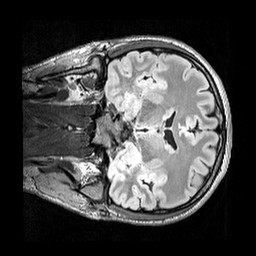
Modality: FLAIR
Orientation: coronal
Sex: male
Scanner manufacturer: siemens
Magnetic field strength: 3 T
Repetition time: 5 s
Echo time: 0.395 s